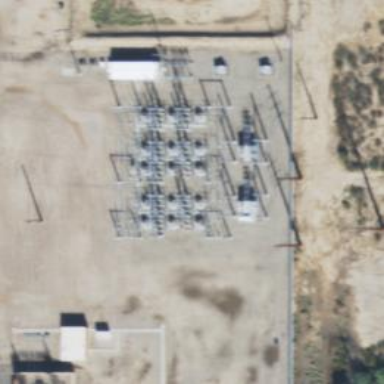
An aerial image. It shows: Switch used for power control.